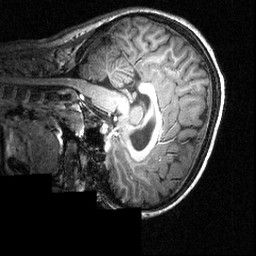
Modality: T1w
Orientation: sagittal
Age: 12
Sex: female
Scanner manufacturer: siemens
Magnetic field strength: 3.951 T
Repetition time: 1.5 s
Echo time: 0.00335 s